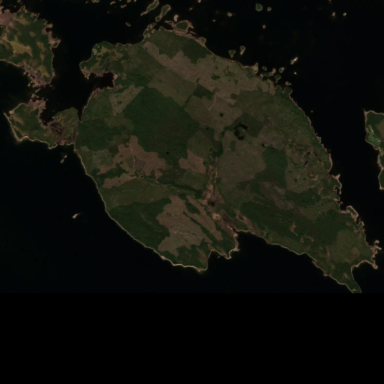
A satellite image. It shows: Island covered with woodland.